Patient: sex F, age 54
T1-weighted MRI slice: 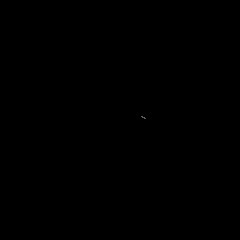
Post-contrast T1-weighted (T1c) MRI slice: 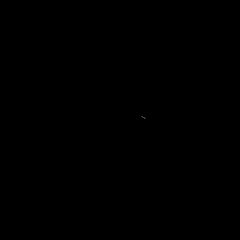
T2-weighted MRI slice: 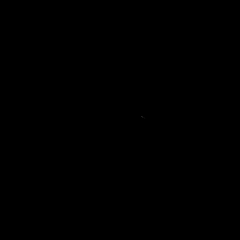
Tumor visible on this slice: no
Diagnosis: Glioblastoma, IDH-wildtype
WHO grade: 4